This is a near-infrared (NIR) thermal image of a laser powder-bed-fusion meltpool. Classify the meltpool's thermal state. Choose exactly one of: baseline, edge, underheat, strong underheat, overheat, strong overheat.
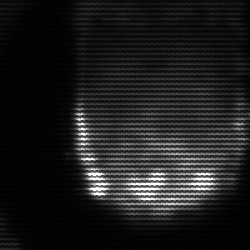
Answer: baseline